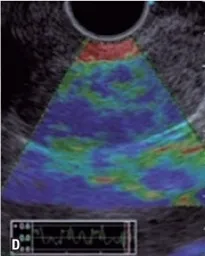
Paratracheal lymph node. Qualitative elastography with intermediary rigidity characteristics (blue, and ,green).
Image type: radiology (ultrasound)